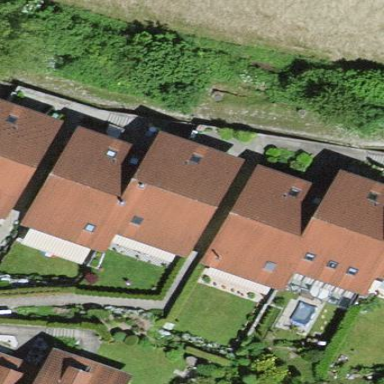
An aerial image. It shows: Gabled house with the roof oriented across.